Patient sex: M
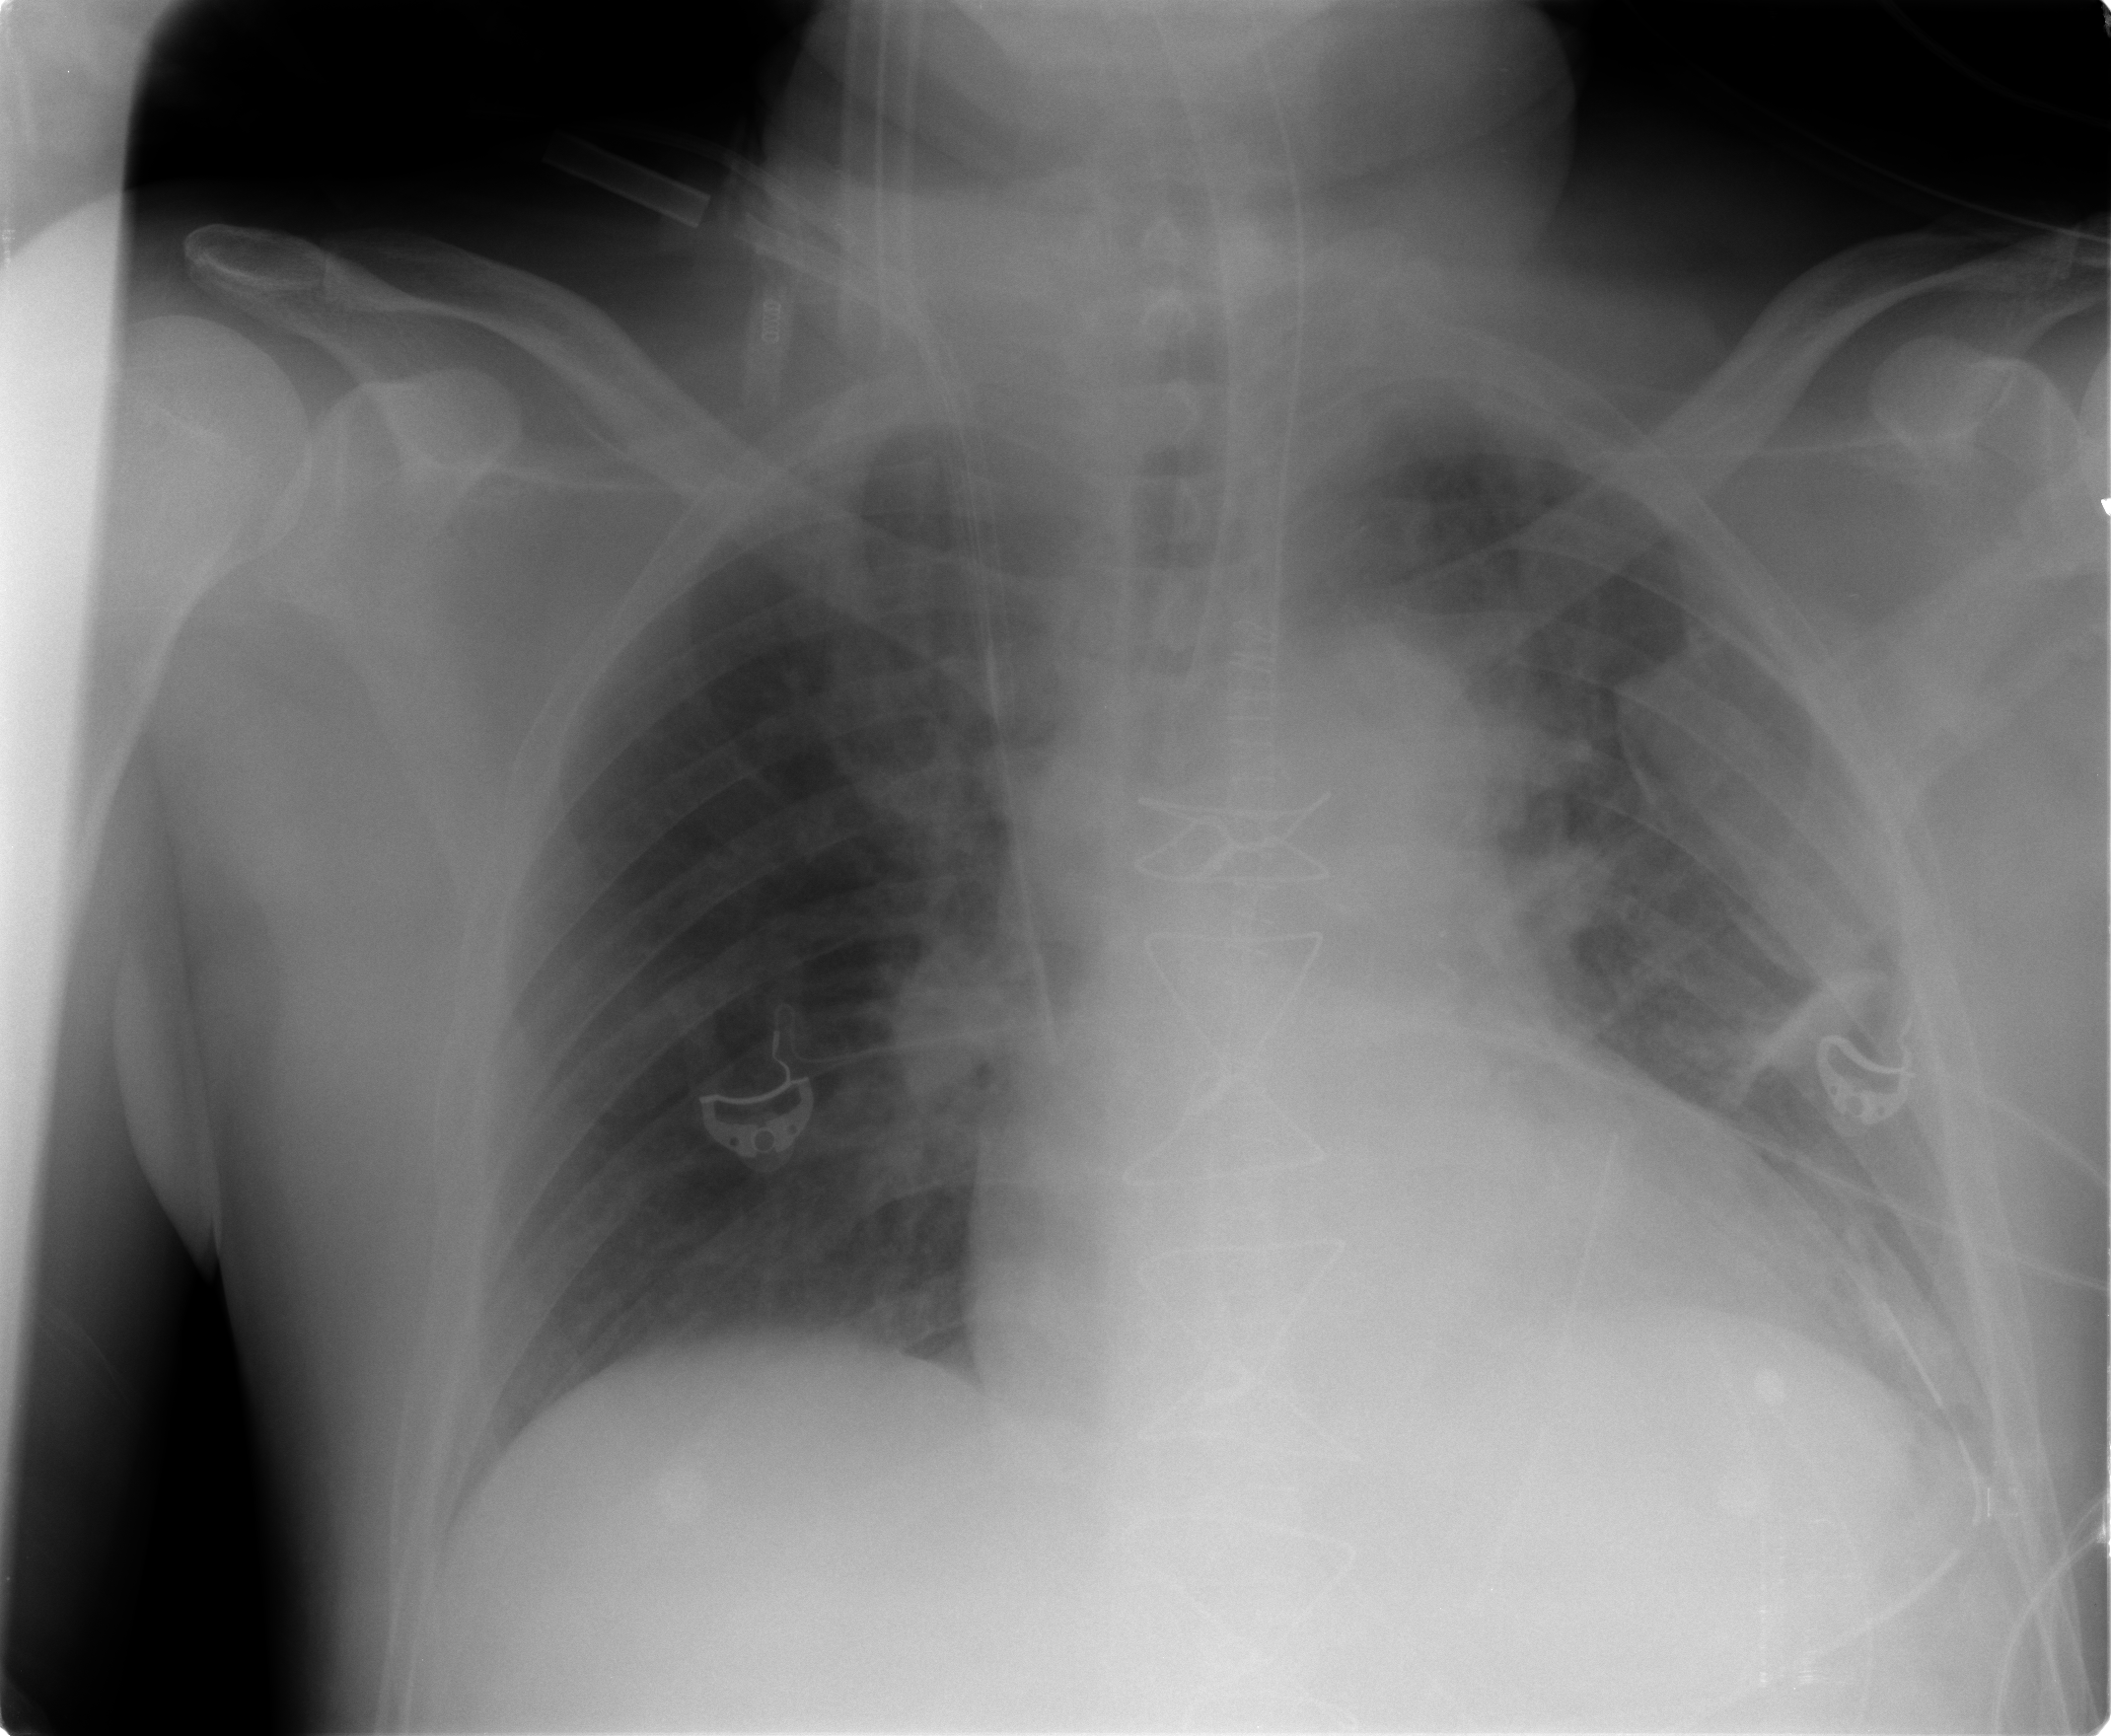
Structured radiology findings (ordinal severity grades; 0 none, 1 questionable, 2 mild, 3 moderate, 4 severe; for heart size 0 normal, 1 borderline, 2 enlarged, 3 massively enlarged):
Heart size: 0
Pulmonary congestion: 2
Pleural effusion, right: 0
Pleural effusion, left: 0
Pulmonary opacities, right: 0
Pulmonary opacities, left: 0
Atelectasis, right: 2
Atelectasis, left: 2